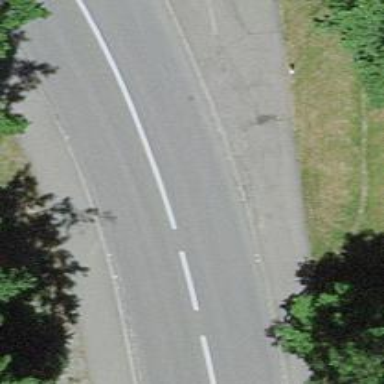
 featuring both sidewalks and cycle lane."